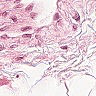
Metastatic tissue present: no